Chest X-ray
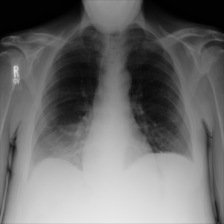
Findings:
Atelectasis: negative
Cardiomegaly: negative
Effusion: positive
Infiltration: negative
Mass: negative
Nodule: negative
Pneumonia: negative
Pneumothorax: negative
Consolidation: negative
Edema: negative
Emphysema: negative
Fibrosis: negative
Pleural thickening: negative
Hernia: negative